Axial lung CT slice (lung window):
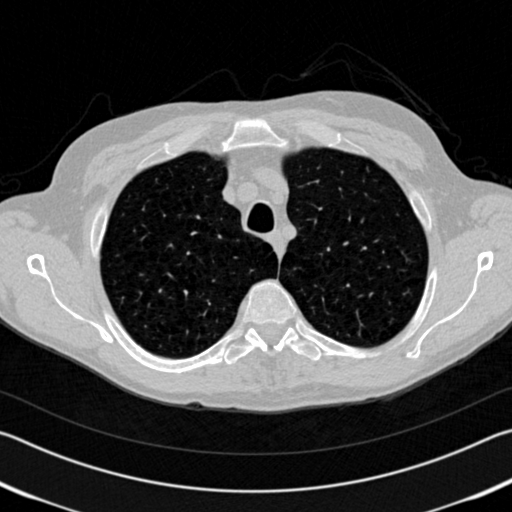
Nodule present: no